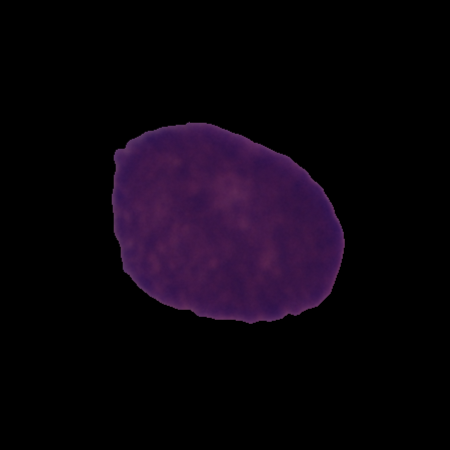
Label: cancer